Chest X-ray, PA view. Patient: 60 years old, sex F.
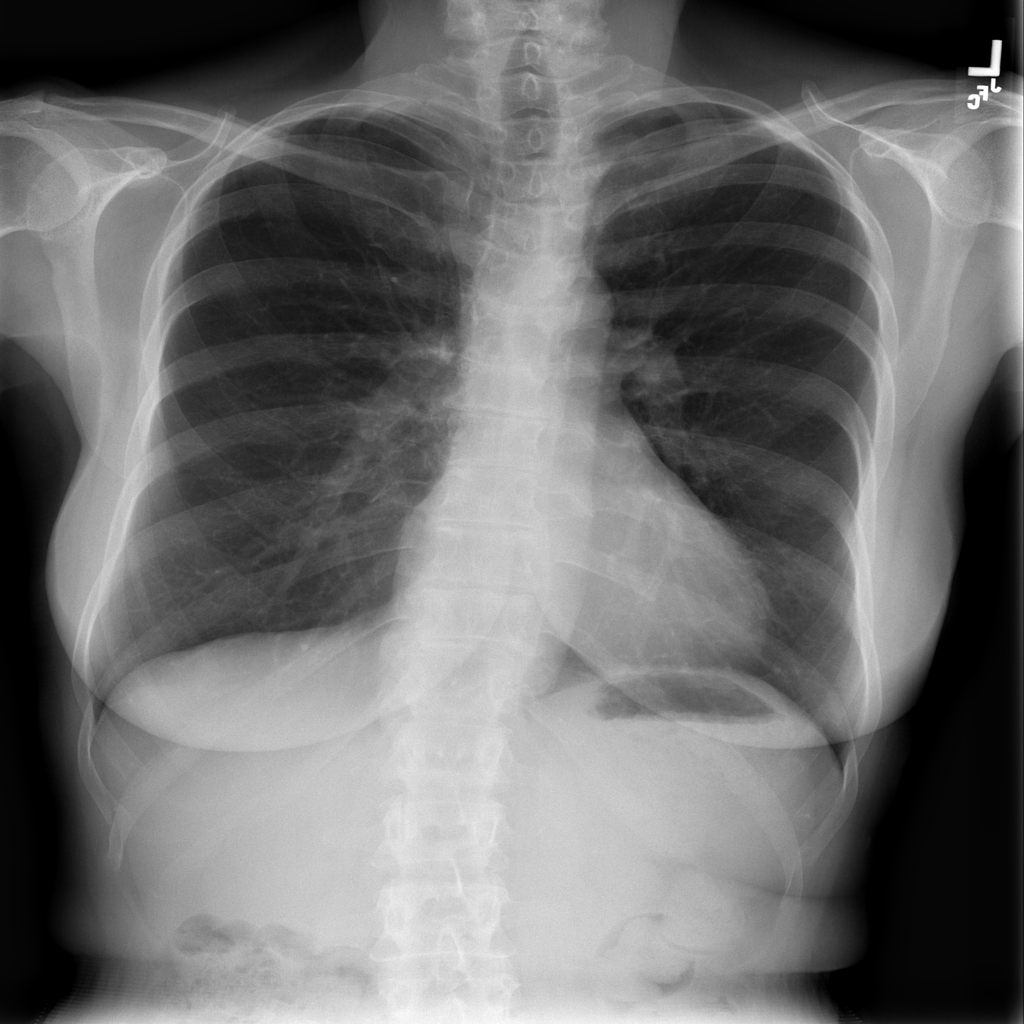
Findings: No Finding